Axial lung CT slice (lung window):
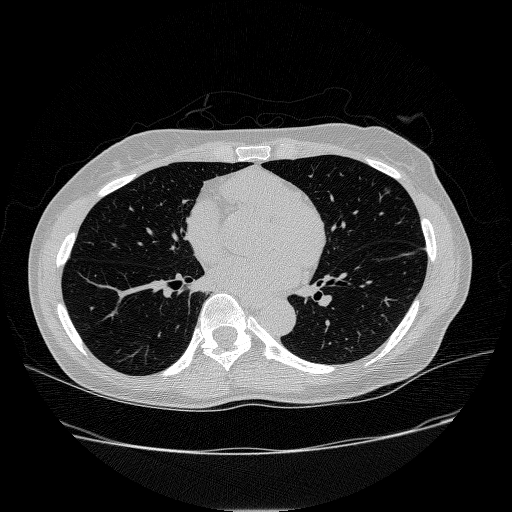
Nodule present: yes
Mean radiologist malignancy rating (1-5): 3.25